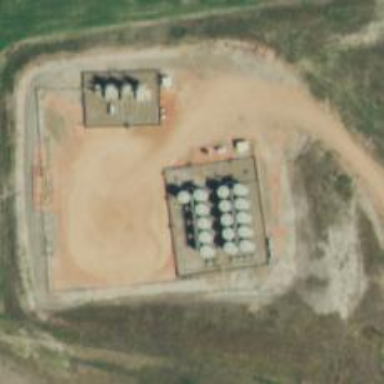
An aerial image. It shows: Storage tank with man-made structure.